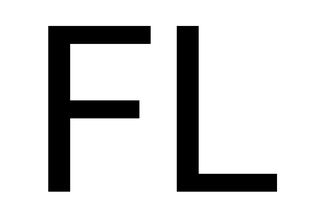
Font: Roboto_Regular